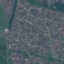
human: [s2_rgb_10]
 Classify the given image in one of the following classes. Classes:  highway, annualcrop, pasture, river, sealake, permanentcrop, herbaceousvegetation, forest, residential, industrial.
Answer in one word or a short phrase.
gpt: Residential